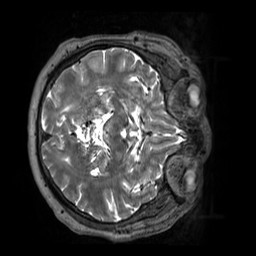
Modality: T2w
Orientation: axial
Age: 64
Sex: male
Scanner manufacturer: siemens
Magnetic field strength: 3 T
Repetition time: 3.2 s
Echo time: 0.412 s